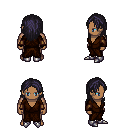
a pixel art fantasy rpg character, male body template, human, dark skin, brown robe, white pants, raven long hairstyle, leather bracers, metal boots, four views (front, back, left, right), 2x2 character sprite sheet, small pixel art, hard edges, no anti-aliasing